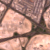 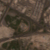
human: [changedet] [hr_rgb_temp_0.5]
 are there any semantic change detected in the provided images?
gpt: A green area was created near the crossroads.